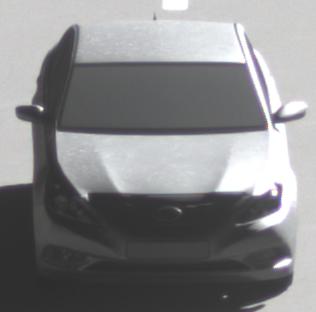
Make: Hyundai
Model: Sonata
Detailed model: Gen. 6 YF
Model produced from: 2009
Model produced until: 2016
Doors: 4
Color: white
Road condition: dry road
Daytime: midday
Contrast: high contrast